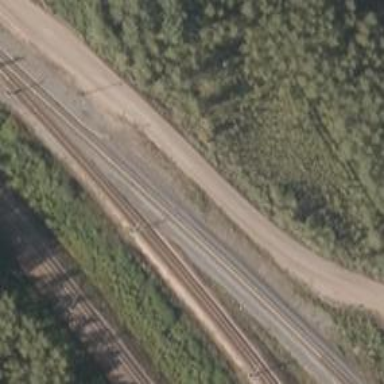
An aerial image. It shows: Railway track classified as B1.